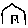
Label: house